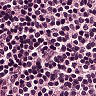
Metastatic tissue present: no